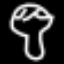
Label: mushroom